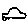
Label: car